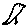
Label: bird